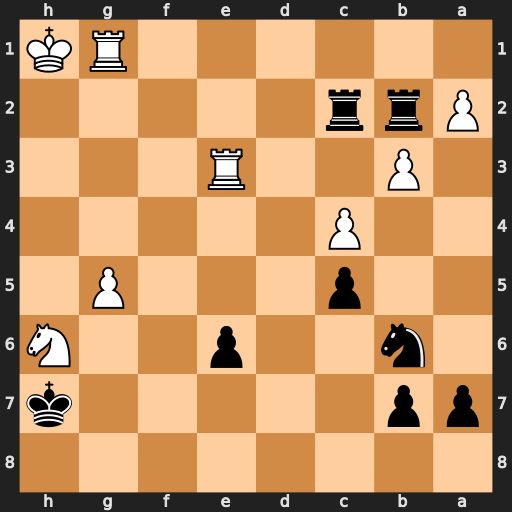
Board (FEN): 8/pp5k/1n2p2N/2p3P1/2P5/1P2R3/Prr5/6RK
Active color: b
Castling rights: -
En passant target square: -
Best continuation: Rh2#